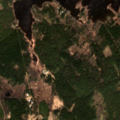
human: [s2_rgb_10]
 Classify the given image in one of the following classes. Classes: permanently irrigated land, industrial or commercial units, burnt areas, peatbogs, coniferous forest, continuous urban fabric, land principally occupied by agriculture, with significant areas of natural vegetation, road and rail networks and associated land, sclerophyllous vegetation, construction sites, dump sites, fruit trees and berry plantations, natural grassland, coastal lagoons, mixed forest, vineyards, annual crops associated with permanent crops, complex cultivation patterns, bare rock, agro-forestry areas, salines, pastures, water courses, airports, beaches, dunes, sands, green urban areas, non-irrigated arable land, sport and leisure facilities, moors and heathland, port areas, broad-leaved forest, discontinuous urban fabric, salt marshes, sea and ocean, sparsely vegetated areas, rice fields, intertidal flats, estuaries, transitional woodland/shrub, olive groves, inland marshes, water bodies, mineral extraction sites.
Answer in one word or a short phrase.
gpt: coniferous forest, mixed forest, transitional woodland/shrub, sea and ocean